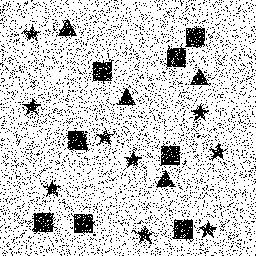
Squares: 8
Triangles: 4
Stars: 9
Total shapes: 21